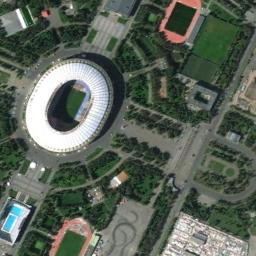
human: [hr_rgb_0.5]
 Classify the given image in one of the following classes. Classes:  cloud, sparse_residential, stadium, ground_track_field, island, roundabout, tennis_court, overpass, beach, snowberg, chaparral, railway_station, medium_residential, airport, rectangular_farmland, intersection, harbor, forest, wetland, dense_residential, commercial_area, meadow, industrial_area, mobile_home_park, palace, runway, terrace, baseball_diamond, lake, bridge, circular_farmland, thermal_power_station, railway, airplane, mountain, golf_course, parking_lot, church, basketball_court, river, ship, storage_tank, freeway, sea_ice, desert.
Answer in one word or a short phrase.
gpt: stadium